Question: I wish to do the following within 'div' tags:

The words will be coloured differently using 'span's.
I will be given some text in a text box and via JavaScript I will need to dynamically update to 'div' to show something like the above.
Will it involve a monospaced font?
Will it involve writing "hidden" text?
I wish to do entire paragraphs in this manner.
This might seem weird but the research I'm doing requires me present certain words from a given text with multiple colours and I think this might be a nice way of conveying this information.
Updating the text in the text box will update the following variables, and in turn I will need to convert these two variables into something like the image above.
'''
text = "I am under the text above me and there is lots more text to come./n I am even moving onto a new line since I have more text"
color_per_word_position = {0:green, 1: red, 2: cyan, 4: yellow, 5: red, ...}
'''
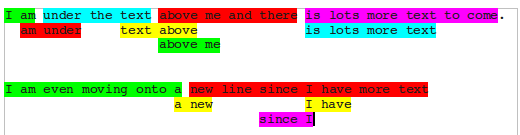
Answer: You will have to use a monospaced font for this.*
I basically see two options: 1. use whitespace 2. margins.
### Option 1
Your text will look like
'''
I*am*under*the*text*above
**am*under*****text*above
'''
where '*' denotes a space character. Pretty straight-forward in terms of CSS, since you don't have to worry about the spacing. The browser does it all for you. <URL>
*
### Option 2
Since you probably don't want whitespace in between your spans, you may prefer this:
'''
I*am*under*the*text*above
am*under text*above
'''
Now, the spacing needs to be taken care of manually. Each span should get a 'margin-left' that pushes it to the desired position. But before we can do that, we need to know the width of one character (using JS, since CSS does not provide that). Okay, pretty easy:
'''
var el = document.createElement('pre');
el.style.display = 'inline-block';
el.innerHTML = ' ';
document.body.appendChild(el);
var width = parseFloat(getComputedStyle(el).width);
document.body.removeChild(el);
'''
Now let's go ahead and move the spans:
'''
span1.style.marginLeft = (2 * width) + 'px';
span2.style.marginLeft = (5 * width) + 'px';
'''
<URL>
### Putting it all together
Now here's a basic example of how this might work:
'''
var text = "I am under the text above me and there is lots more text to come.
I am even moving onto a new line since I have more text"
var highlightBorders = [[2, 3, 4, 6], [6, 7]]; // YOUR TASK: implement the logic to display the following lines
var color_per_word_position = {0:'lime', 1: 'red', 2: 'cyan', 3:'orange', 4: 'yellow', 5: 'red'}
/* generate CSS */
var style = document.createElement('style');
for (var i in color_per_word_position) {
style.innerHTML += '.hl' + i + '{background:' + color_per_word_position[i] + '}';
}
document.head.appendChild(style);
/* generating the text */
text = text.split('
');
var pre = document.createElement('pre');
text.forEach(function (line, i) {
var div = document.createElement('div');
var words = line.split(' ');
var result = [];
highlightBorders[i].forEach(function (len, j) {
var span = document.createElement('span');
span.innerHTML = words.splice(0, len).join(' ');
span.className = 'hl' + j;
if (j) {
span.style.marginLeft = width + 'px' // YOUR TASK: implement the logic
}
div.appendChild(span);
});
pre.appendChild(div);
});
document.body.appendChild(pre);
'''
This is not a complete solution, since a) I don't really see which parts exactly you want to highlight and b) I don't want to spoil all the fun. But you get the idea.
<URL>